Question:
I need a menu where I can add different dynamic backgrounds for active menu.
Heres the <URL> but I could not get it to remove other background image when one is activated.
'''
$(function () {
// Init Content
var activeMenu = $('#1');
activeMenu.toggleClass('active1');
$('#main').load('http://www.legaus.de/PICS/1.html');
$('#1').click(function () {
$('#1').removeClass();
$(this).addClass("active1");
$('#main').load('http://www.legaus.de/PICS/1.html');
});
$('#2').click(function () {
$('#2').removeClass();
$(this).addClass("active2");
$('#main').load('http://www.legaus.de/PICS/2.html');
});
$('#3').click(function () {
$('#3').removeClass();
$(this).addClass("active3");
$('#main').load('http://www.legaus.de/PICS/3.html');
});
});
'''
Thanks
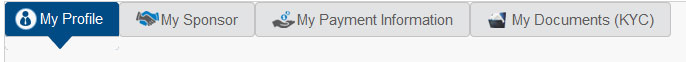
Answer: Add this to every 'click' listener
'''
$('#1, #2, #3').removeClass();
'''
so that every time you click an element remove the class from the others
like this :
'''
$('#1').click(function () {
$('#2, #3').removeClass();
$(this).addClass("active1");
$('#main').load('http://www.legaus.de/PICS/1.html');
});
$('#2').click(function () {
$('#1, #3').removeClass();
$(this).addClass("active2");
$('#main').load('http://www.legaus.de/PICS/2.html');
});
$('#3').click(function () {
$('#1, #2').removeClass();
$(this).addClass("active3");
$('#main').load('http://www.legaus.de/PICS/3.html');
});
'''
<URL>